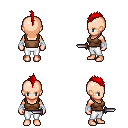
a pixel art fantasy rpg character, female body template, human, light skin, brown pirate shirt, white pants, red mohawk hairstyle, white cloth bandages, dagger, four views (front, back, left, right), 2x2 character sprite sheet, small pixel art, hard edges, no anti-aliasing